Aerial crown-view tile of a tropical tree (Barro Colorado Island, Panama), acquired 20250915:
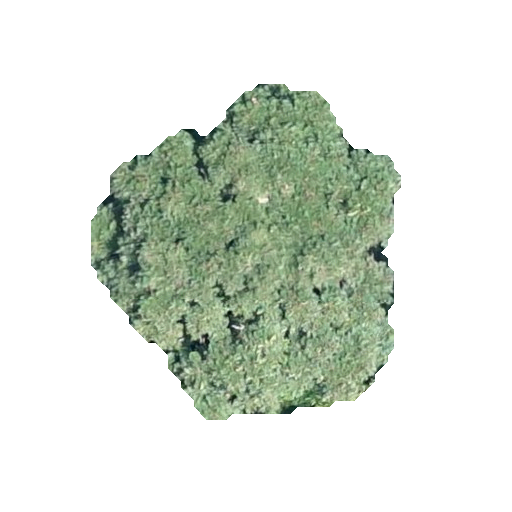
Species: Jacaranda copaia
GBIF accepted scientific name: Jacaranda copaia
Crown area: 107.277 m²